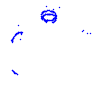
Particle: kaon